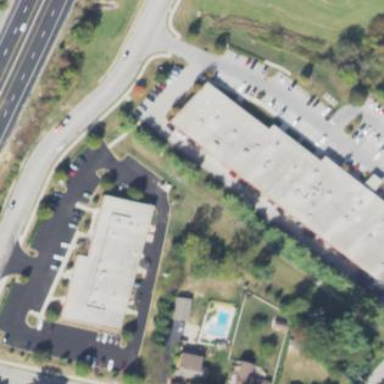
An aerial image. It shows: Office building.